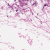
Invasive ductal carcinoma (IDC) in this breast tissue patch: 1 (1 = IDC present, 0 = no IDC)